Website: bh-photo
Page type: customer-info-address
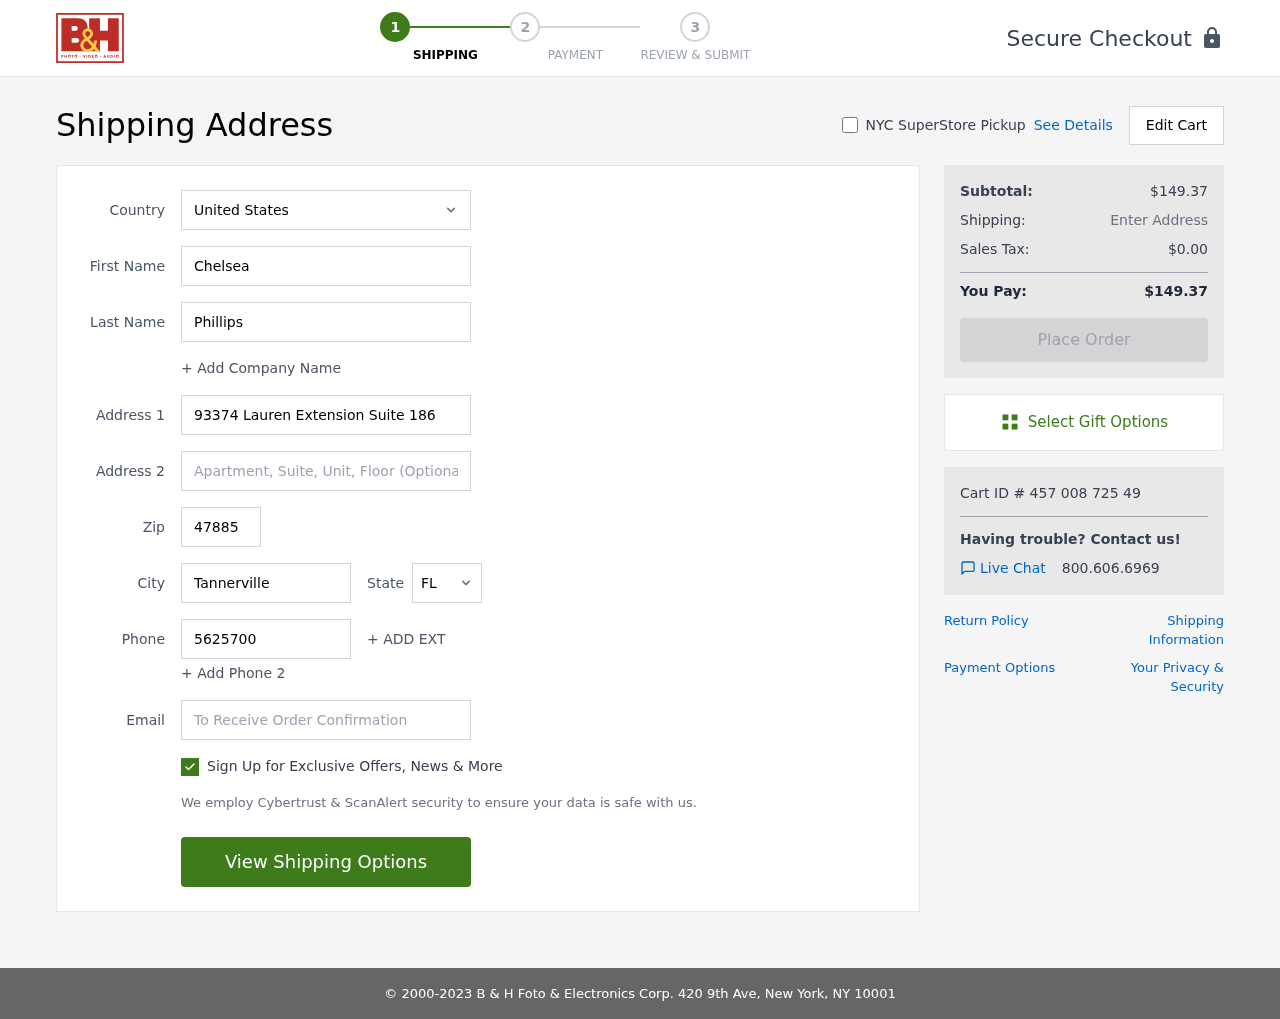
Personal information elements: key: PII_CITY
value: Tannerville
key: PII_COUNTRY
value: United States
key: PII_EMAIL
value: chelsea_phillips@hotmail.com
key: PII_FIRSTNAME
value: Chelsea
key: PII_LASTNAME
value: Phillips
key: PII_PHONE
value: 5625700208
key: PII_POSTCODE
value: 47885
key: PII_STATE_ABBR
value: FL
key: PII_STREET
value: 93374 Lauren Extension Suite 186
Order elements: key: ORDER_SUBTOTAL
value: $149.37
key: ORDER_TAX
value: $0.00
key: ORDER_TOTAL
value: $149.37
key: ORDER_ID
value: Cart ID # 457 008 725 49